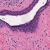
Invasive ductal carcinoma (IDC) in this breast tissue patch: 0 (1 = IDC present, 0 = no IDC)